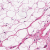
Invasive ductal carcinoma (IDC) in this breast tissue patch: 0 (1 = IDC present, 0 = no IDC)